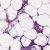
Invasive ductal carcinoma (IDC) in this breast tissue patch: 0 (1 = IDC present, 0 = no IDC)